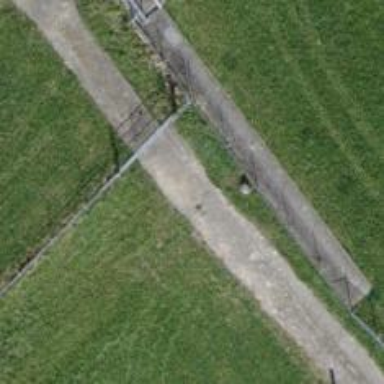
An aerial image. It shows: Gate.